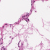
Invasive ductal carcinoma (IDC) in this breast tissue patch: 0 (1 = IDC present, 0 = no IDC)